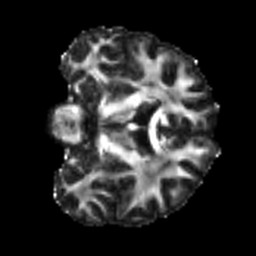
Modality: FA
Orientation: coronal
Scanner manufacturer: siemens
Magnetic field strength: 3 T
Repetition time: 4 s
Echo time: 0.0594 s